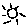
Label: sun